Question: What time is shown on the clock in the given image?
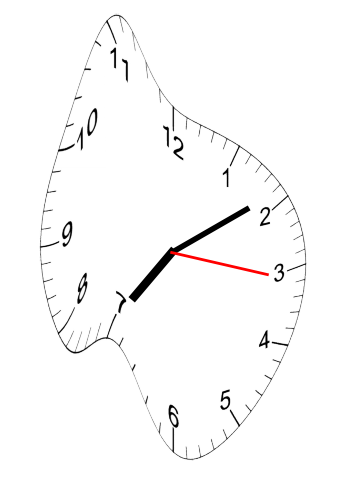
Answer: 07:09:16